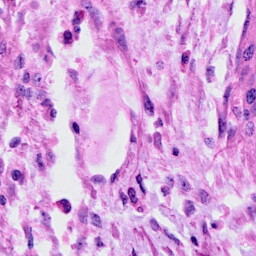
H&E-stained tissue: Cervix